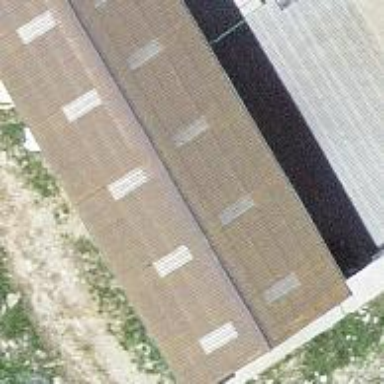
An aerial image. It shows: Farm auxiliary building.